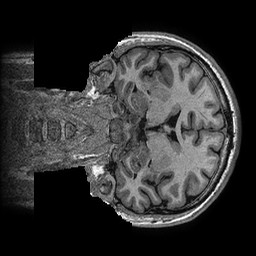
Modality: T1w
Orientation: coronal
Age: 29
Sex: male
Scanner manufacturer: ge
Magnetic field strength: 3 T
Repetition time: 0.006952 s
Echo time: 0.00292 s